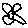
Label: flower